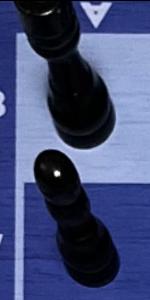
Label: Pawn_Black